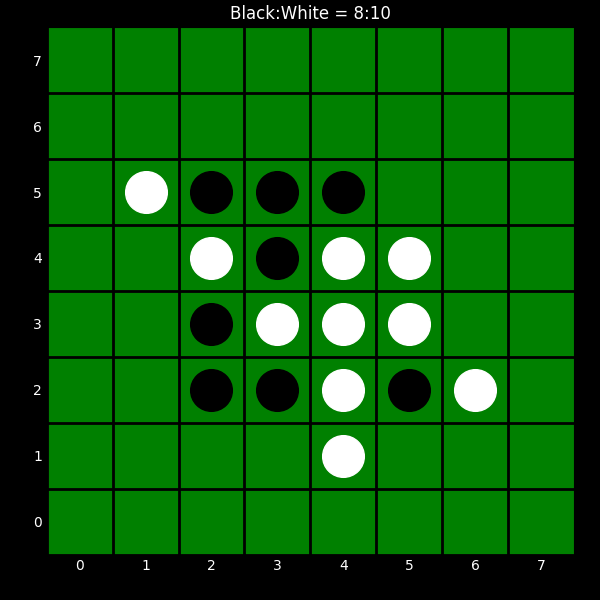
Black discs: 8
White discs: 10